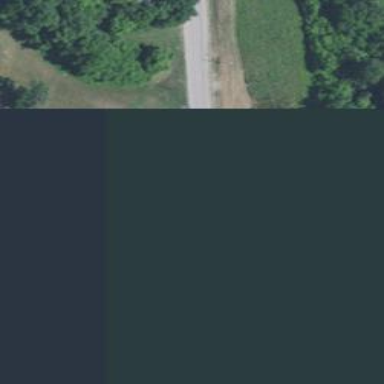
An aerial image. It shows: Secondary road.